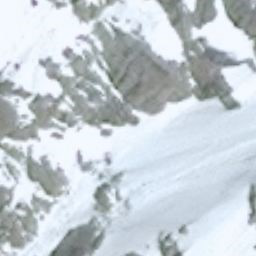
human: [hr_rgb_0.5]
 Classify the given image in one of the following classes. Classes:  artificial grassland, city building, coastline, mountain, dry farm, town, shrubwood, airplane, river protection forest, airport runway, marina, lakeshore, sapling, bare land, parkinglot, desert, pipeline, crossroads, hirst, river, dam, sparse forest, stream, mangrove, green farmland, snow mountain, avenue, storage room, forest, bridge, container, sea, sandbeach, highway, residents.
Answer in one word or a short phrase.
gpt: snow mountain